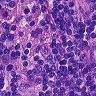
Metastatic tissue present: no